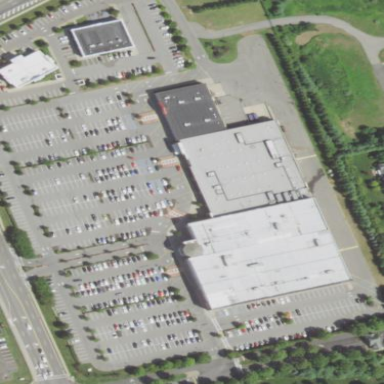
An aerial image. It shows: Retail area.